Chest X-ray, PA view. Patient: 44 years old, sex M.
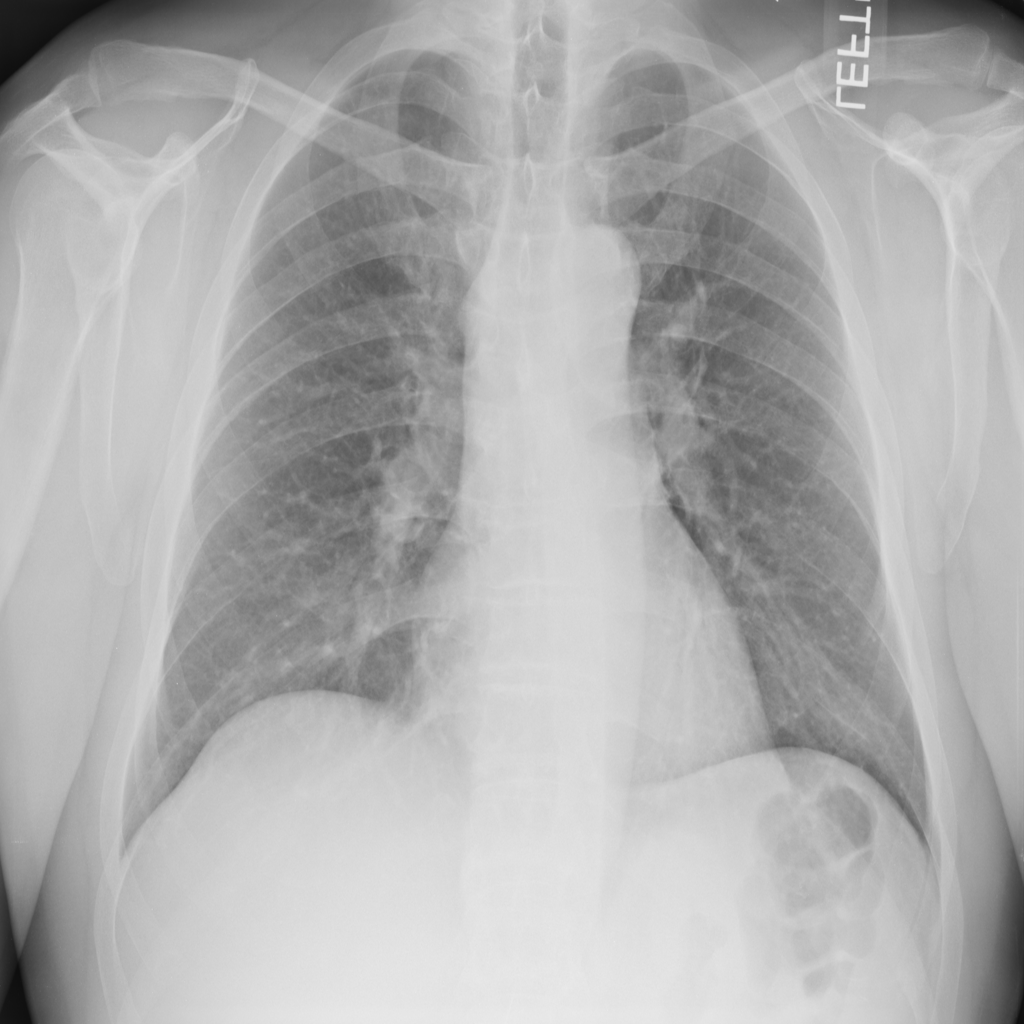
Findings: No Finding